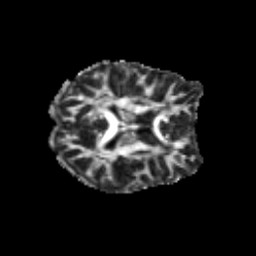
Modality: FA
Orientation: axial
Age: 23
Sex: female
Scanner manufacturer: siemens
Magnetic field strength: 3 T
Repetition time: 3.5 s
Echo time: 0.113 s